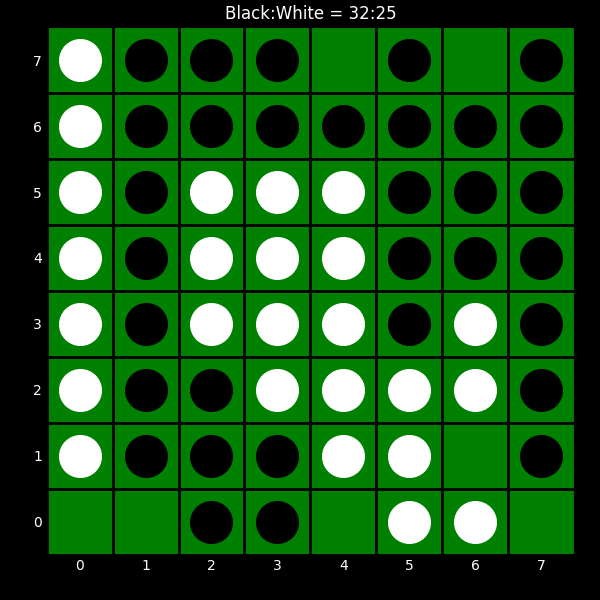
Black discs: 32
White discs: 25